Question: In the following simple code I simply create a Frame, and add a 'JPanel' and 'menubar' to it.
'''
public class MainFrame extends JFrame {
private DrawPanel drawPanel;
public MainFrame()
{
super("Coordinate Geometry Visualiser");
drawPanel = new DrawPanel();
add(drawPanel);
JMenu fileMenu = new JMenu("File");
fileMenu.setMnemonic('F');
JMenuItem newItem = new JMenuItem("New");
newItem.setMnemonic('N');
fileMenu.add(newItem);
JMenuBar menuBar = new JMenuBar();
setJMenuBar(menuBar);
menuBar.add(fileMenu);
JMenu editMenu = new JMenu("Edit");
editMenu.setMnemonic('E');
menuBar.add(editMenu);
}
}
'''
Draw Panel code -
'''
public class DrawPanel extends JPanel {
public DrawPanel()
{
}
public void paintComponent(Graphics g)
{
super.paintComponents(g);
setBackground(Color.BLACK);
g.setColor(Color.RED);
g.drawLine(100, 50, 150, 100);
}
}
'''
and finally the application with 'main()'
'''
public class CGVApplication {
public static void main(String[] args) {
MainFrame appFrame = new MainFrame();
appFrame.setDefaultCloseOperation(JFrame.EXIT_ON_CLOSE);
appFrame.setSize(300, 275);
appFrame.setVisible(true);
}
}
'''
On running the application inside , this is what i get -

Why the double and ? This is very annoying. On cycling through applications or when a popup comes the redrawn window is fine (Right side image).
Also in my 'paintComponent' i have set background as black, but no effect?
What is the reason for above two issues? Please help!
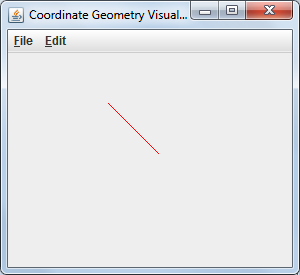
Answer: You are calling Container.paintComponents() method. It must be 'super.paintComponent(g)'.
'''
@Override
public void paintComponent(Graphics g)
{
super.paintComponent(g); //super.paintComponents(g);
setBackground(Color.BLACK);
g.setColor(Color.RED);
g.drawLine(100, 50, 150, 100);
}
'''